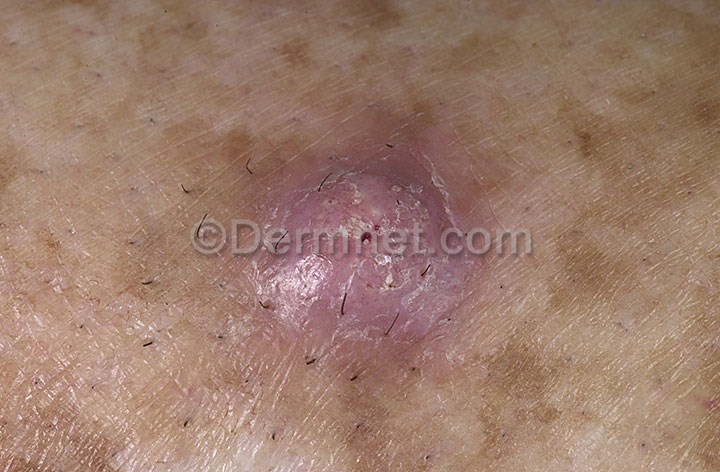
Disease: Seborrheic Keratoses and other Benign Tumors